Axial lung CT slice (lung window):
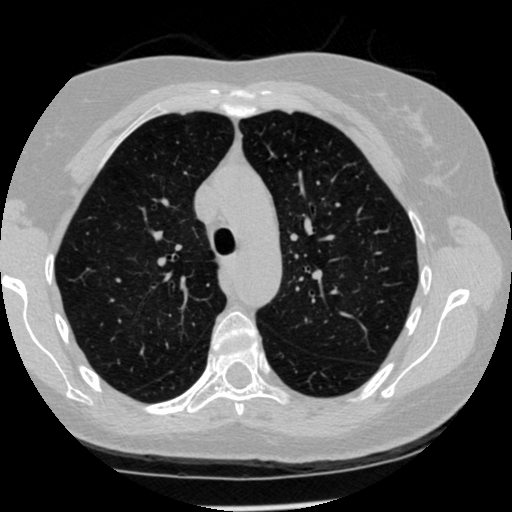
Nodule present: no